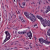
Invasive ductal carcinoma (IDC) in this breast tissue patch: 1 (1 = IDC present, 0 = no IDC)